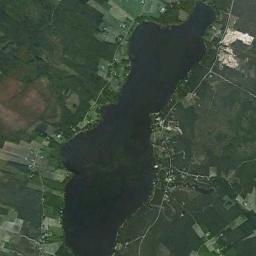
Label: lake